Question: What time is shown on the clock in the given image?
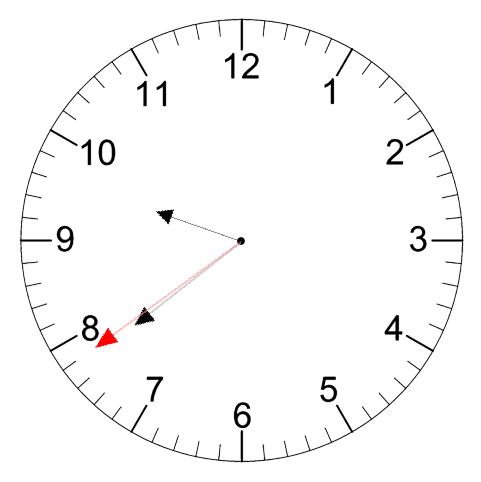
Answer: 09:38:39